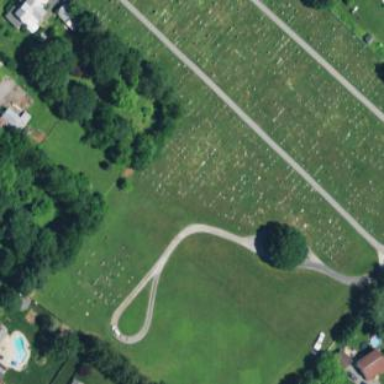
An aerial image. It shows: Graveyard area designated as cemetery.